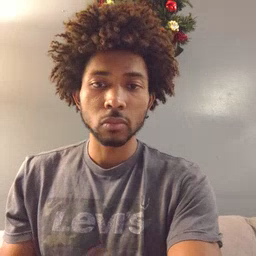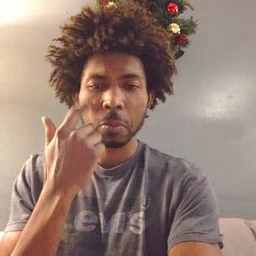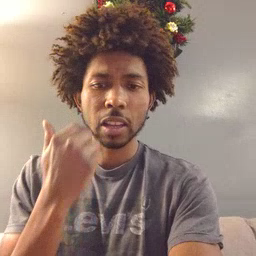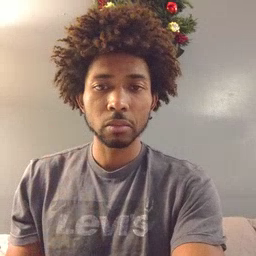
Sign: cry